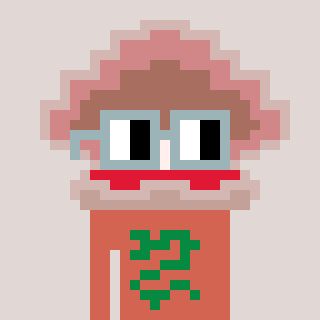
a pixel art character with square dark gray glasses, a oyster-shaped head and a peachy-colored body on a warm background